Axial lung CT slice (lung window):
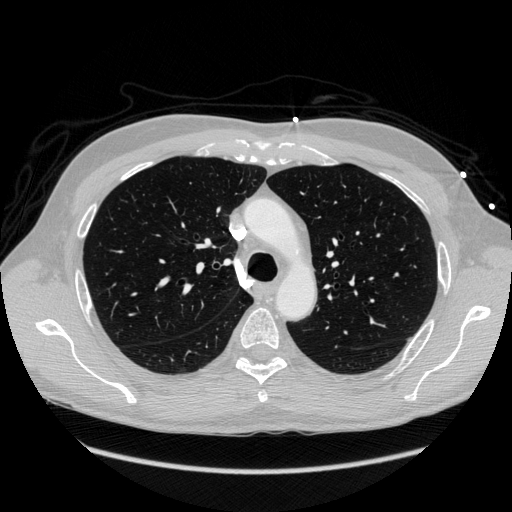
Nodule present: no